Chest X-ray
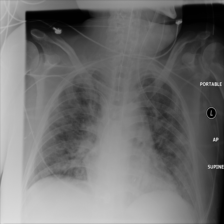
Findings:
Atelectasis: negative
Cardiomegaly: negative
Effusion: negative
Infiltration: positive
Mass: negative
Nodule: positive
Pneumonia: negative
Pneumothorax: negative
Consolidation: negative
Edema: negative
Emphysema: negative
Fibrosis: negative
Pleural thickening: negative
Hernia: negative